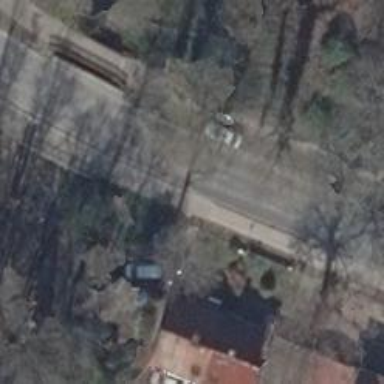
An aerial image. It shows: Secondary road bridge with asphalt surface. There is cycle track on the right side.